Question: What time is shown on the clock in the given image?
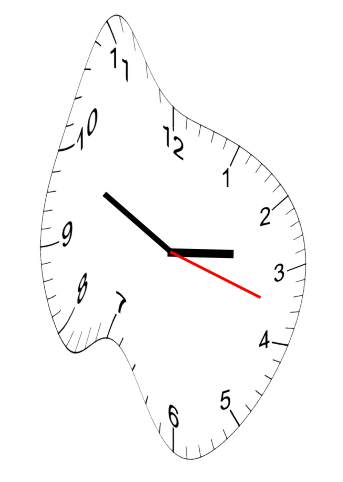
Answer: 02:49:18